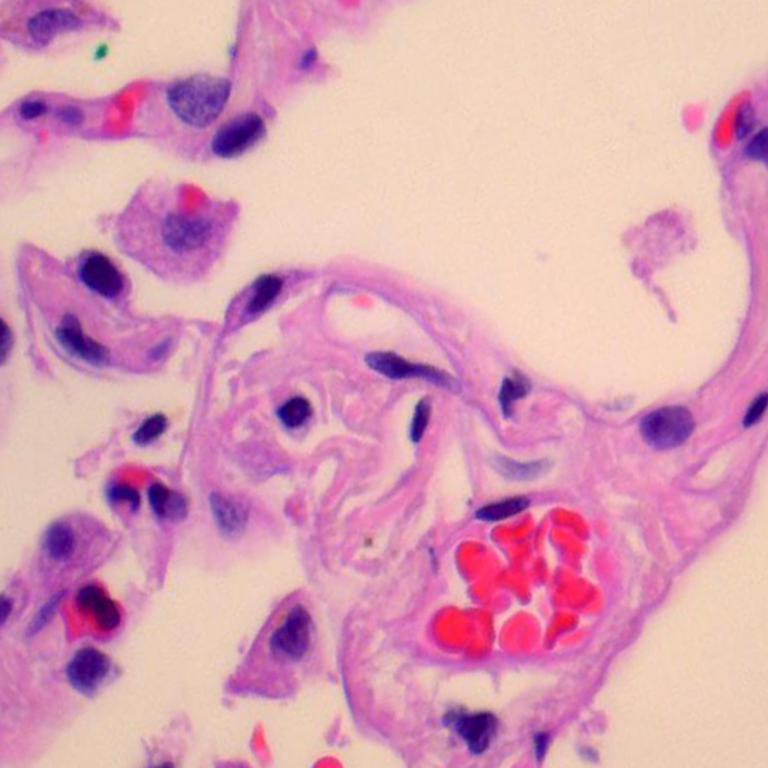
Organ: lung
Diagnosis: benign